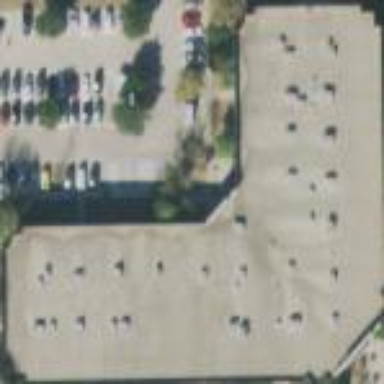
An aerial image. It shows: Commercial building.